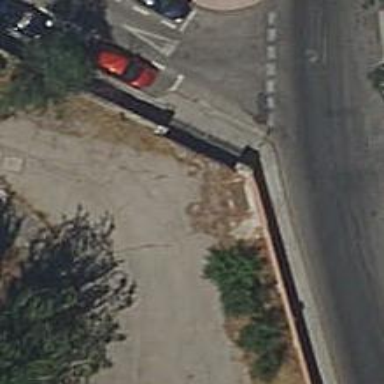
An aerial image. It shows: Wall barrier.